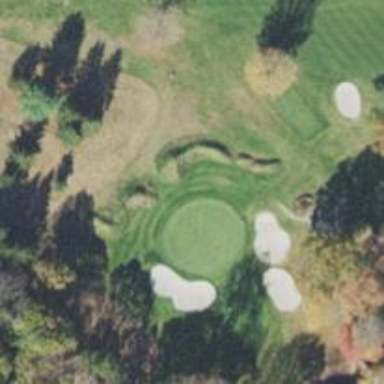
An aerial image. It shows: Golf hole.